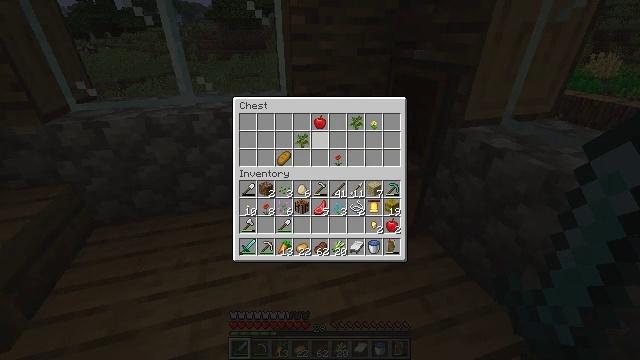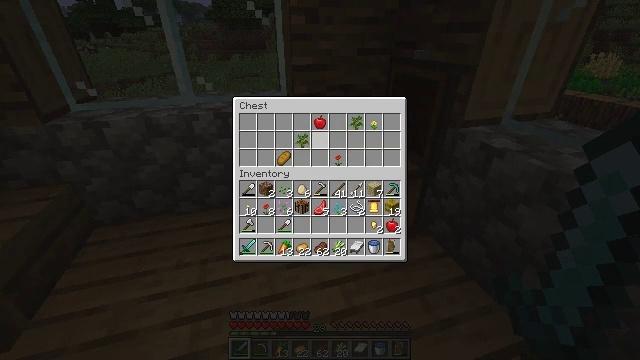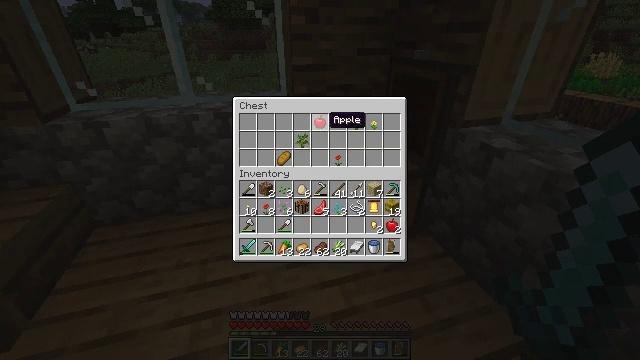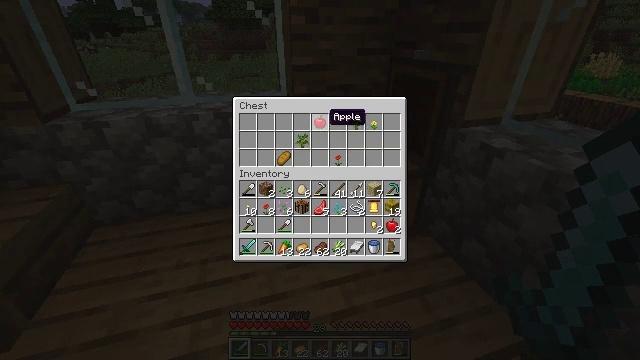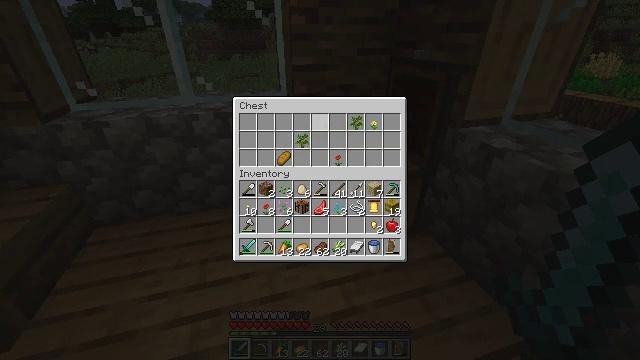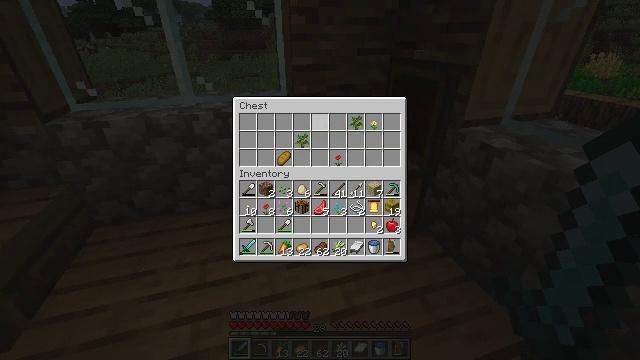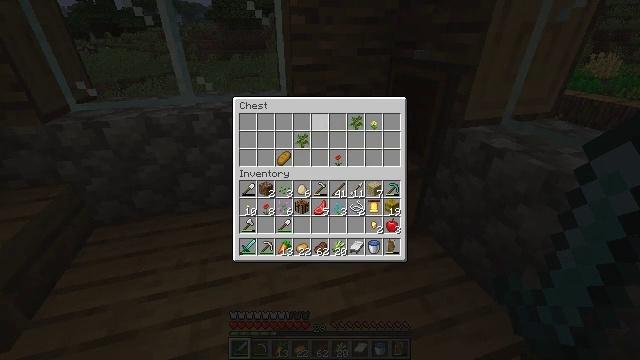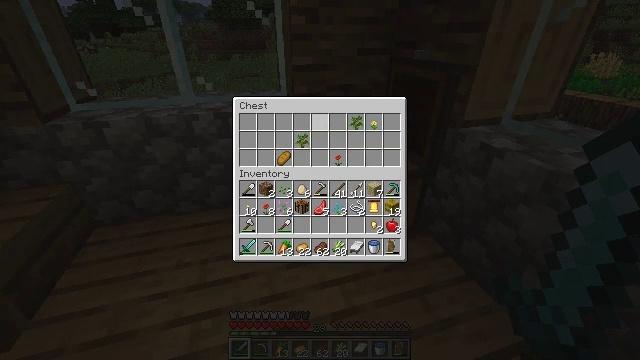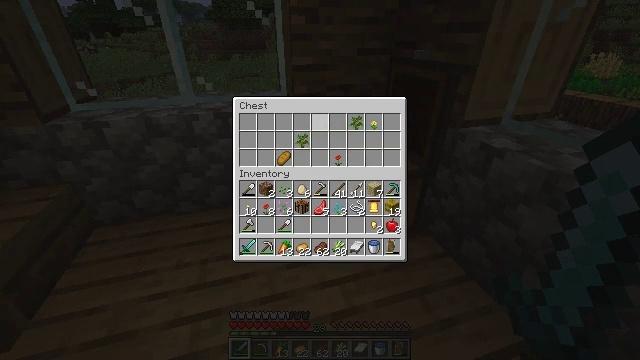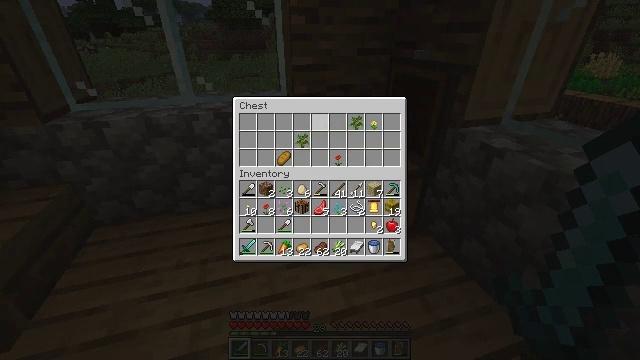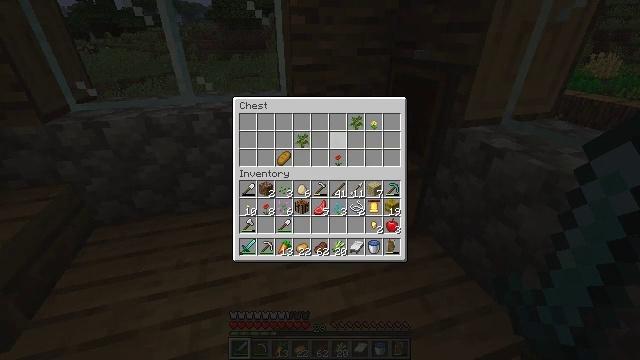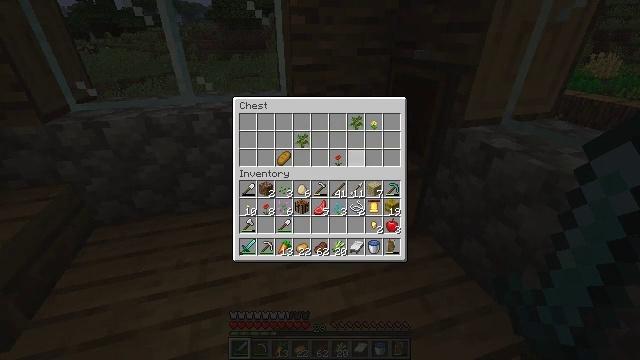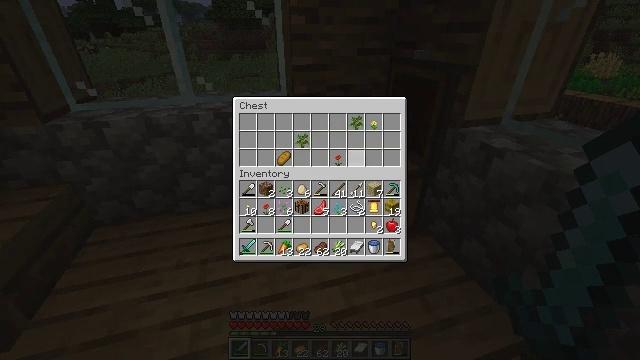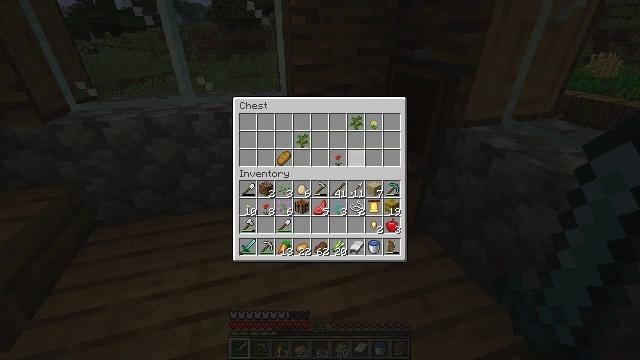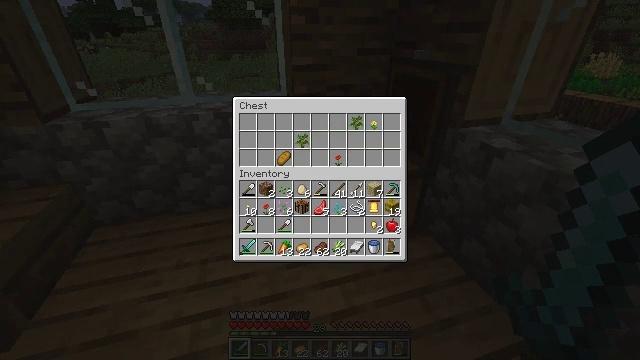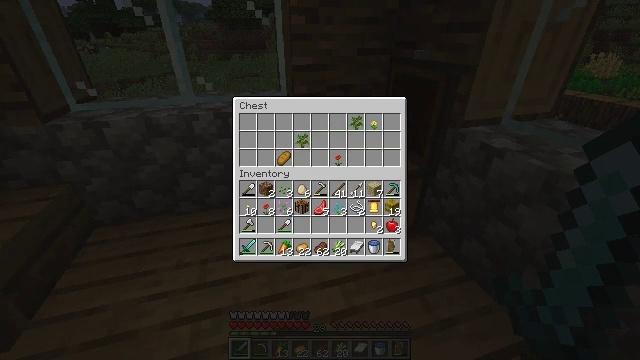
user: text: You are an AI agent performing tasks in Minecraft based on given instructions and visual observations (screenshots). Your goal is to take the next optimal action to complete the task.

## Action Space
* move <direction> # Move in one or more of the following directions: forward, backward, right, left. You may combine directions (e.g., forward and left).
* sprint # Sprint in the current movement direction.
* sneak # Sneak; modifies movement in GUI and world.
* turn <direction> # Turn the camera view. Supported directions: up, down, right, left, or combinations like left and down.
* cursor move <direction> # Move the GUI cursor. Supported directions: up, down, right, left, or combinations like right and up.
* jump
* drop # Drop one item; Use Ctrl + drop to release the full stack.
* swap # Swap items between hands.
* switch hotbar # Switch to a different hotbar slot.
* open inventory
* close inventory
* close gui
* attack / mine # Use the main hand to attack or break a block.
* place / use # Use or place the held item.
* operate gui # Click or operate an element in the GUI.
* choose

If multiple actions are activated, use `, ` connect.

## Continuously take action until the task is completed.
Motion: motion action
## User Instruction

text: Collect the poppy by clicking on it.
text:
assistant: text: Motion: sneak, attack / mine
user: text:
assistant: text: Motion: sneak
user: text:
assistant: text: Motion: sneak
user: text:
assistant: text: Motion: sneak, attack / mine
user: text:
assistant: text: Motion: sneak, attack / mine
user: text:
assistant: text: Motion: sneak, attack / mine
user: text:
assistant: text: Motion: sneak
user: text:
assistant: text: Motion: sneak
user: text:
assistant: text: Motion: sneak
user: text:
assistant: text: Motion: sneak, turn right and down
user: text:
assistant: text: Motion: turn right and down
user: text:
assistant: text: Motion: turn down
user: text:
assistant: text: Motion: no_op
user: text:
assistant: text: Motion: no_op
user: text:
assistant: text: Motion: no_op
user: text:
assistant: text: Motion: no_op
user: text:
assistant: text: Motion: turn right and down
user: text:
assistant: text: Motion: turn right and down
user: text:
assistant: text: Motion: turn right and down
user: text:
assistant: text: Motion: turn right
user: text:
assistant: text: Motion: turn right
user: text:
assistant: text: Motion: turn right
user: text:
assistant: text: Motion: move forward, turn right
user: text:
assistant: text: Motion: move forward, turn right
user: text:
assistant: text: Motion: move forward
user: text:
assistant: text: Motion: move forward
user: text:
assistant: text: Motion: move forward, turn left and down
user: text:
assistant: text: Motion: move forward, turn left
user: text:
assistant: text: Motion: move forward and move left
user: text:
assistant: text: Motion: move forward and move left